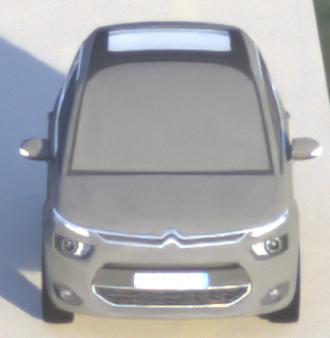
Make: Citroen
Model: Grand C4 Picasso VTi 120
Detailed model: Grand C4 Picasso (II)
Model produced from: 2013/10
Model produced until: 2015/02
Doors: 5
Color: gray
Road condition: dry road
Daytime: sunrise or sunset
Contrast: low contrast